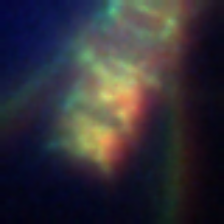
Taxon: Chaetoceros
Group: Diatoms